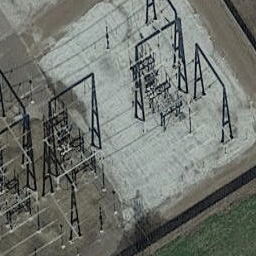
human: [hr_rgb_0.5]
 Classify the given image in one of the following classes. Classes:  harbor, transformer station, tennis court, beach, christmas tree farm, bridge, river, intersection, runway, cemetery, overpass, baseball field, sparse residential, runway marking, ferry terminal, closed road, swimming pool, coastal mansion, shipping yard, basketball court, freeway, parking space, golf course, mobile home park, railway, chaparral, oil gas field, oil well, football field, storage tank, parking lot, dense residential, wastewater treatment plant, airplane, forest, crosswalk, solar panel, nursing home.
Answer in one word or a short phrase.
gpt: transformer station